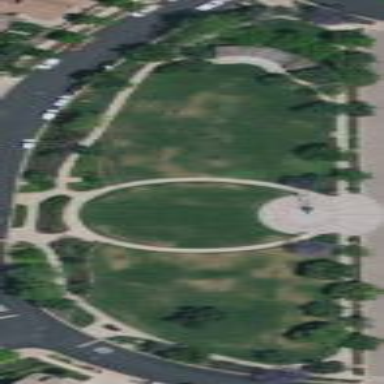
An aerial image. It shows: Park.